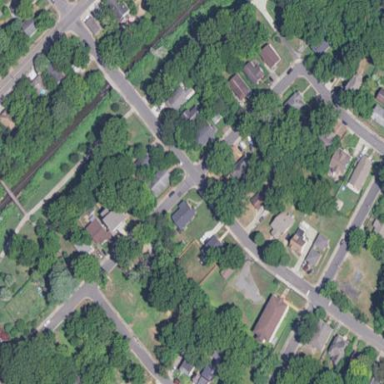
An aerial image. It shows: Residential area composed of single-family homes.